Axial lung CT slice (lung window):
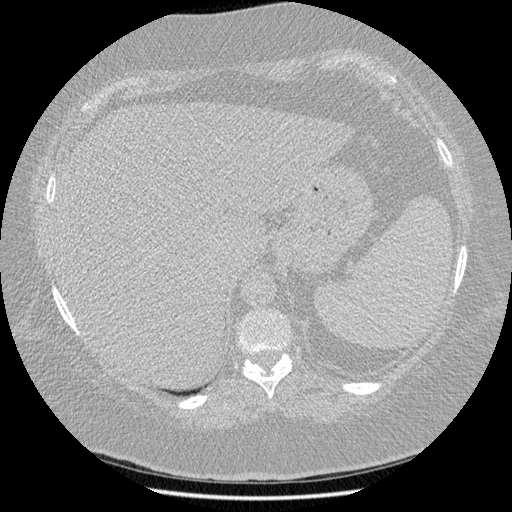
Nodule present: no